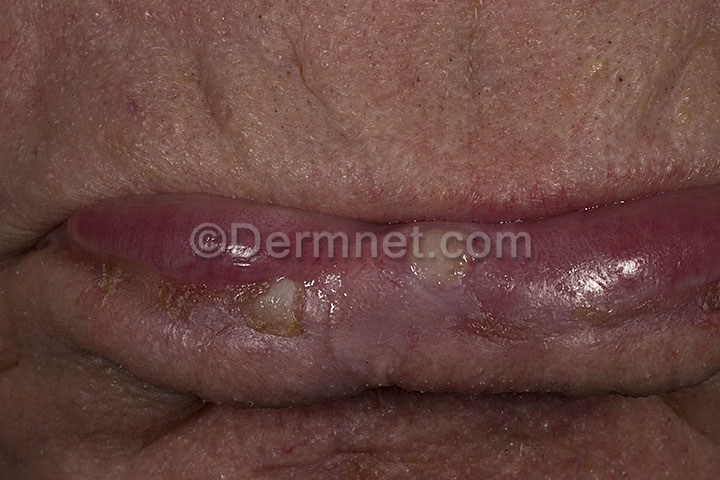
Disease: Actinic Keratosis Basal Cell Carcinoma and other Malignant Lesions